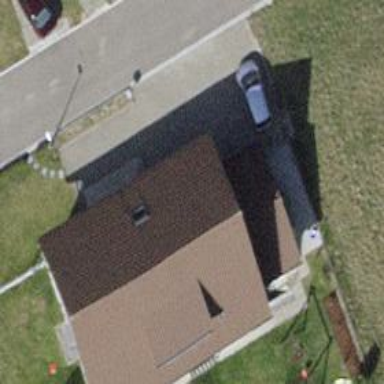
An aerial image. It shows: Detached building with gabled roof.